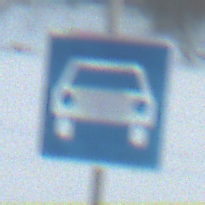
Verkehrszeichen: Kraftfahrstrasse
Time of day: SunriseSunset
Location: Outdoor (Nature)
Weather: PartlyCloudy
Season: NotSpecified
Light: Natural